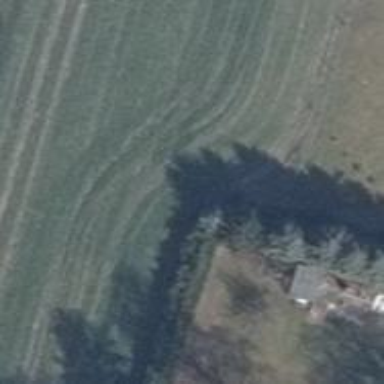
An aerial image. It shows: Row of trees in natural setting.